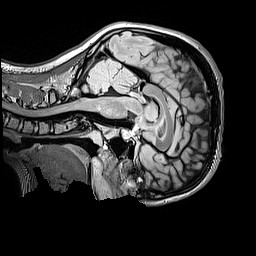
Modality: FLAIR
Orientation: sagittal
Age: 11
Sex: female
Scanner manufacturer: siemens
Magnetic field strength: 3 T
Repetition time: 5 s
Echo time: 0.388 s